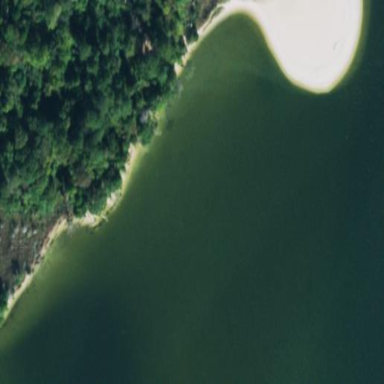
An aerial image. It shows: Beautiful beach with natural surroundings.